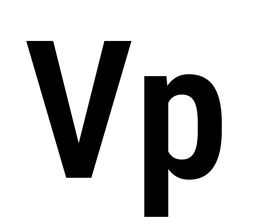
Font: Roboto_Condensed_SemiBold